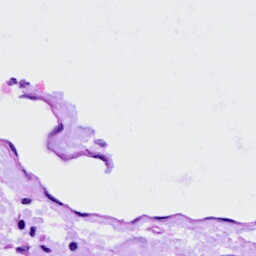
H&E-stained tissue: Ovarian